五年级 · 立体几何学
计算下面图形的表面积和体积。（单位: dm)

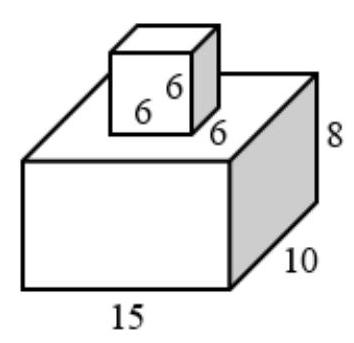
答案: 解表面积: $844 \mathrm{dm}^{2}$; 体积: $1416 \mathrm{dm}^{3}$

【分析】通过平移, 可以将正方体上边的面平移到下边, 组成完整的长方体, 组合体的表面积 $=$ 完整的长方体表面积 + 正方体 4 个面的面积; 组合体的体积 $=$ 长方体体积 + 正方体体积, 长方体体积 $=$ 长 $\times$ 宽 $\times$ 高, 正方体体积 $=$ 棱长 $\times$ 棱长 $\times$ 棱长, 据此列式计算。

【详解】 $(15 \times 10+15 \times 8+10 \times 8) \times 2+6 \times 6 \times 4$

$=(150+120+80) \times 2+144$

$=350 \times 2+144$

$=700+144$

$=844\left(\mathrm{dm}^{2}\right)$

$15 \times 10 \times 8+6 \times 6 \times 6$

$=1200+216$

$=1416\left(\mathrm{dm}^{3}\right)$